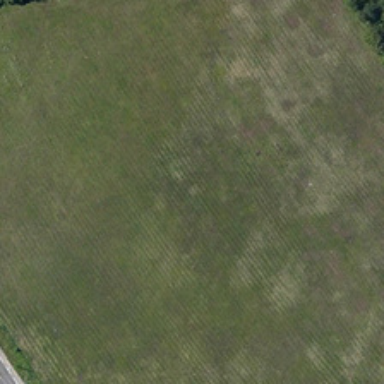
Several green trees are near a piece of green meadow .